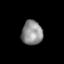
Tissue: lung
Cell type: Epithelial cells
Senescence score: 0.2073
Nuclear area (px): 500
Mean DAPI intensity: 141.836